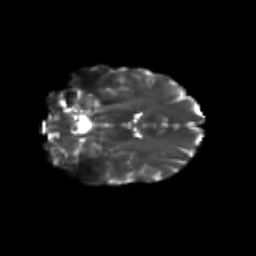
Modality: T2w
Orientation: coronal
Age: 27
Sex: female
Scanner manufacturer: siemens
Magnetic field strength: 3 T
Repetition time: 3.5 s
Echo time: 0.125 s